Frequency: 55000
Velocity: 0,1705
Power: 39,5
Pulse duration: 0,0000001
Pass count: 1
Magnification: 10
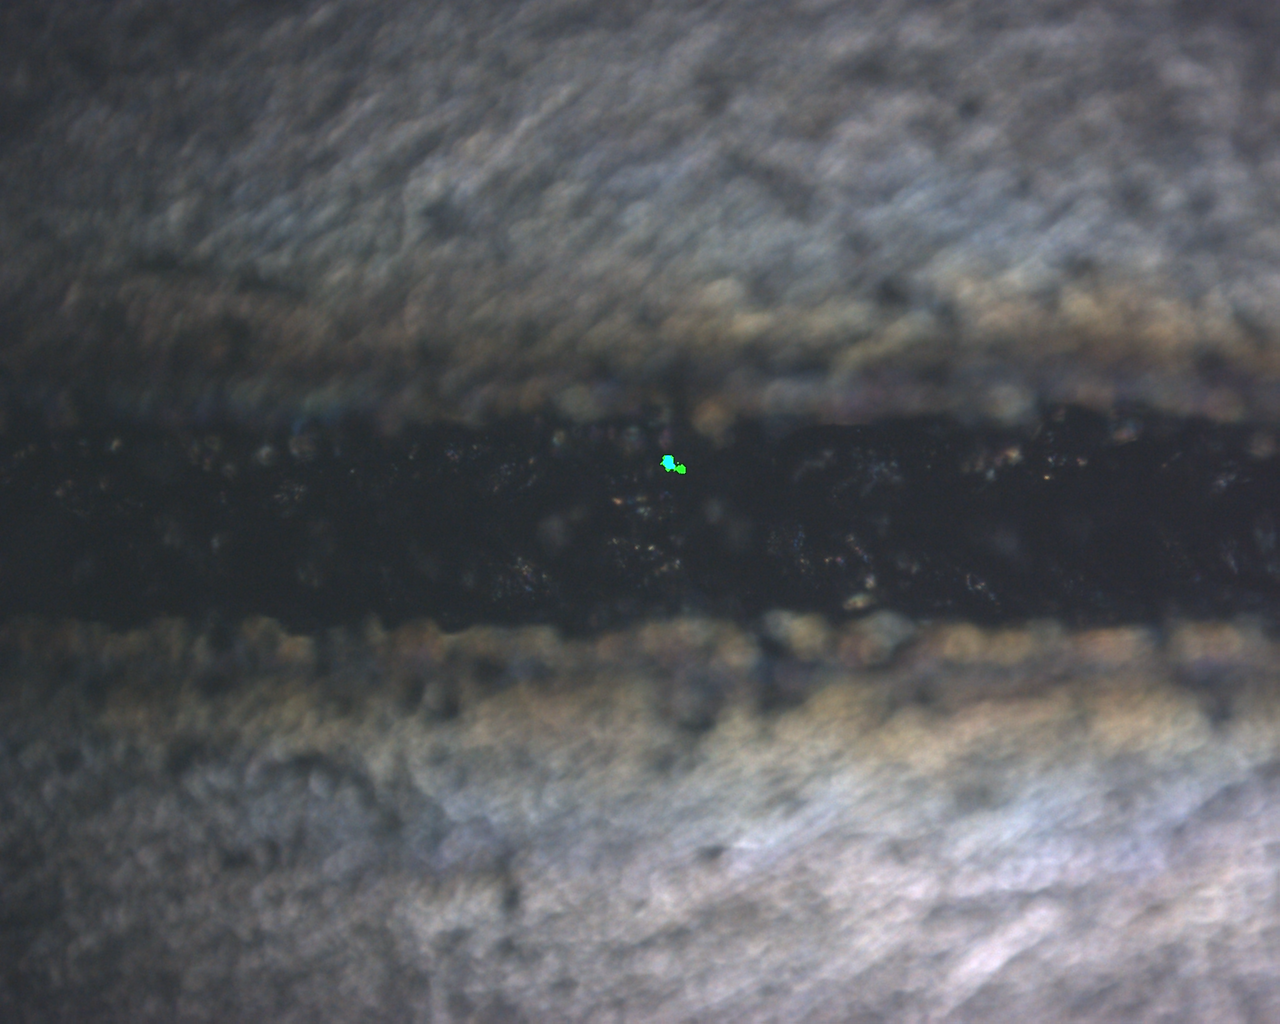
Measured width: 128.843
Other width: 87.649